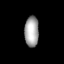
Tissue: lung
Cell type: Endothelial cells
Senescence score: 0.6571
Nuclear area (px): 426
Mean DAPI intensity: 164.477